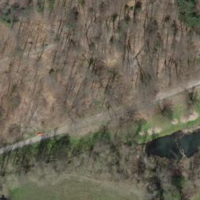
EUNIS habitat code: 41
Species observed at this site:
Urtica dioica
Campanula trachelium